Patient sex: M
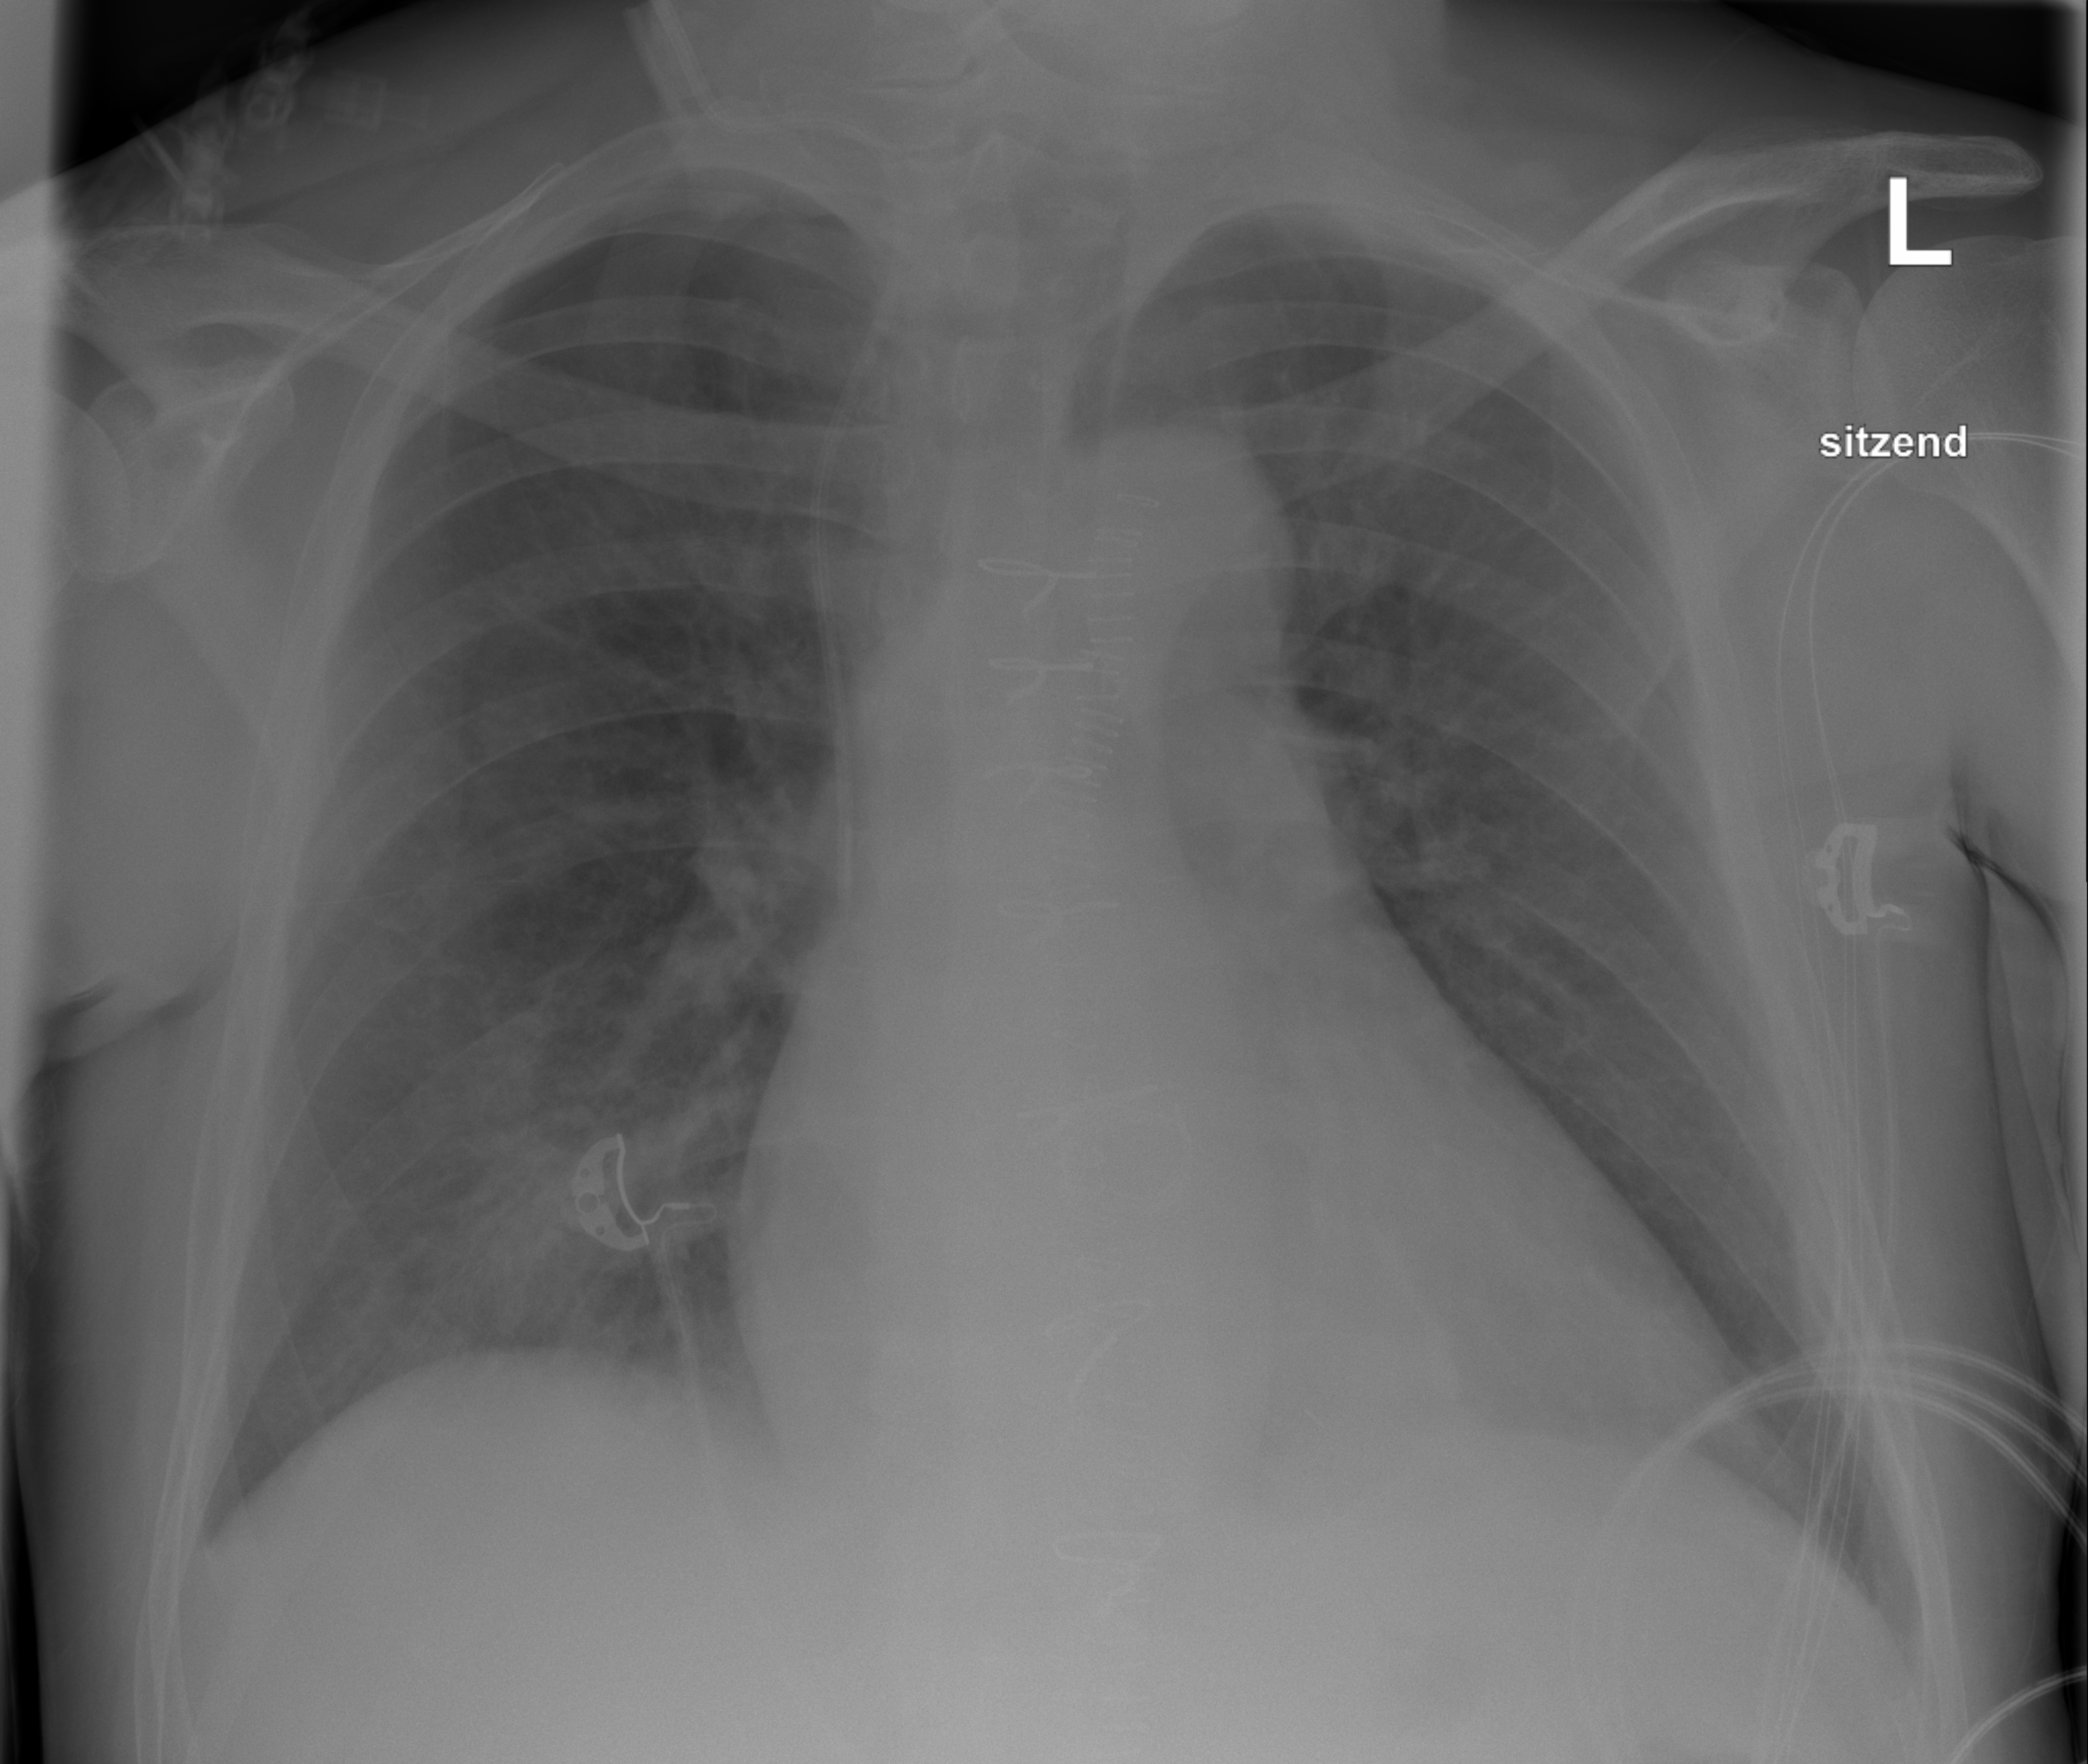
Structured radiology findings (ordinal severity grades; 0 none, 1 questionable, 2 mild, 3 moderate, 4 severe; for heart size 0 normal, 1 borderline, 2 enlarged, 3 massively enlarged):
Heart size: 2
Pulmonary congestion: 2
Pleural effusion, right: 0
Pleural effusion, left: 0
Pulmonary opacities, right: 2
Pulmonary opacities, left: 2
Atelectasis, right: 0
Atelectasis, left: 2